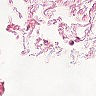
Metastatic tissue present: no